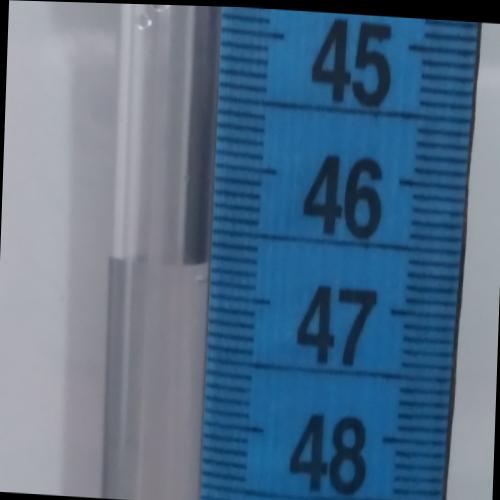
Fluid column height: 46.8 cm